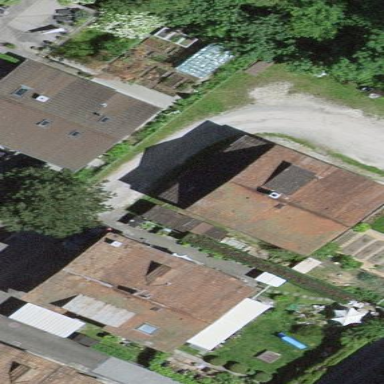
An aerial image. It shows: Residential building with gabled roof.